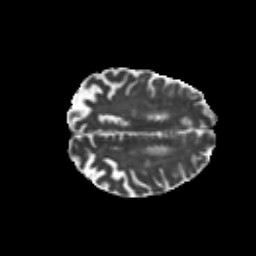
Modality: T2w
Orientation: axial
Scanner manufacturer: siemens
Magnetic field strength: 3 T
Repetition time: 6.8 s
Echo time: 0.093 s